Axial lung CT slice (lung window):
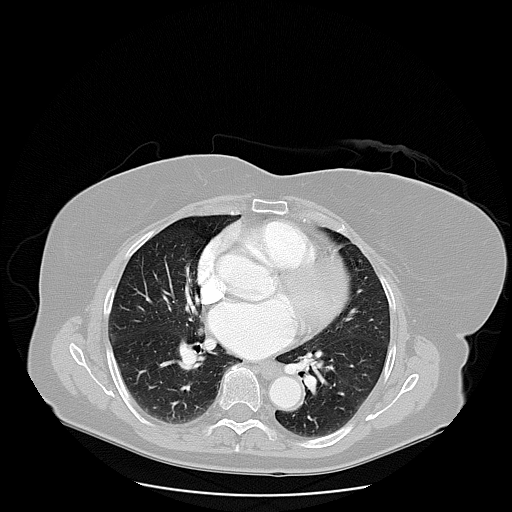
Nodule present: no